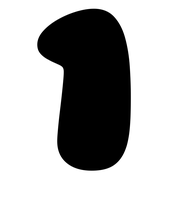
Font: Gluten_Black